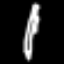
Label: pencil